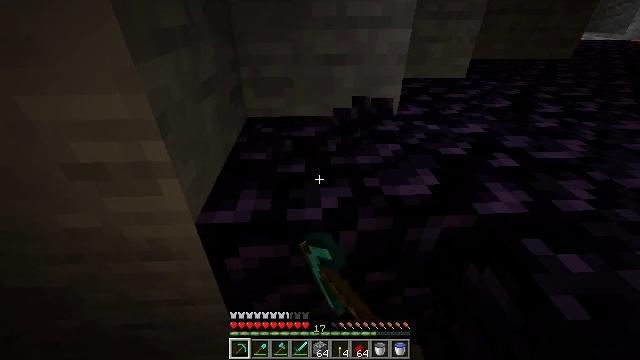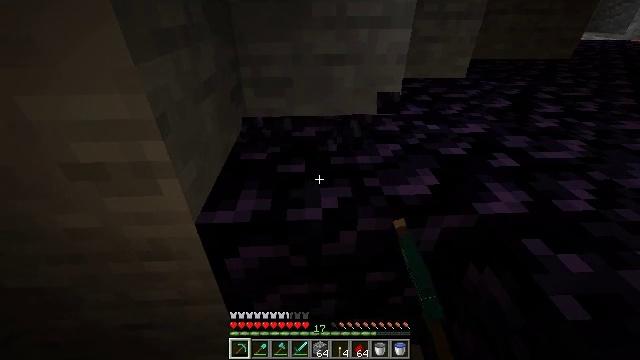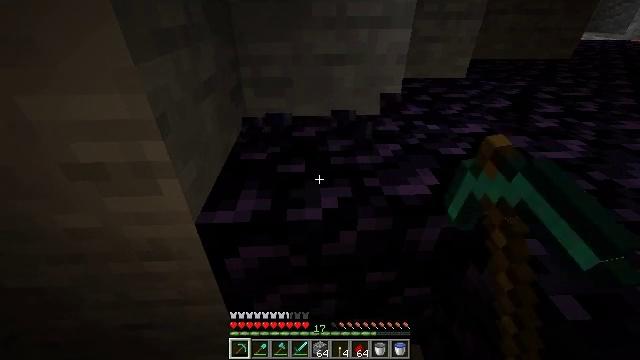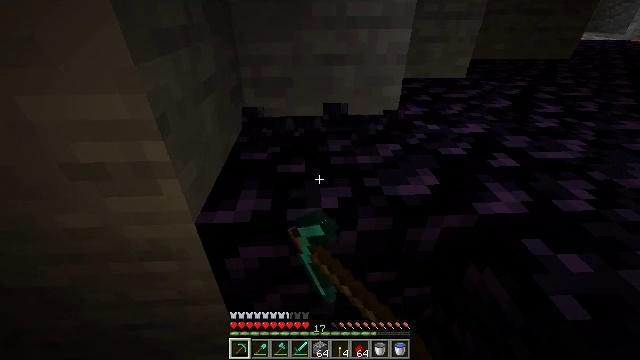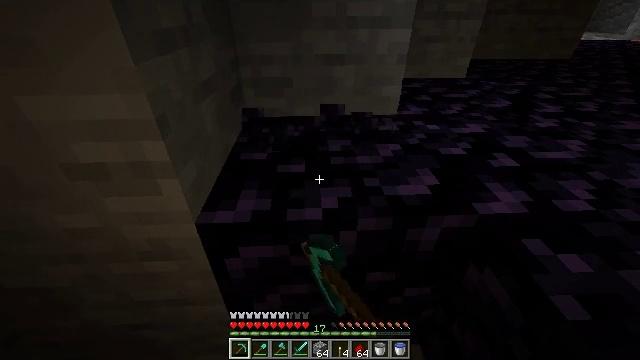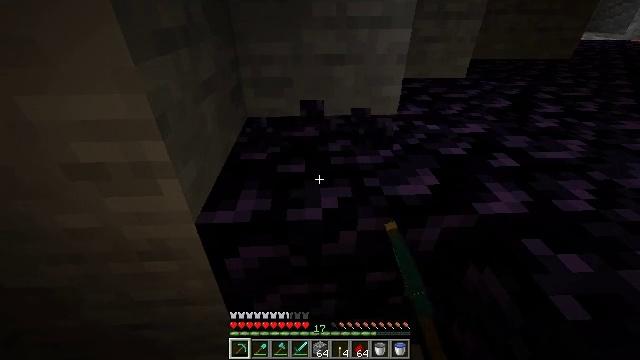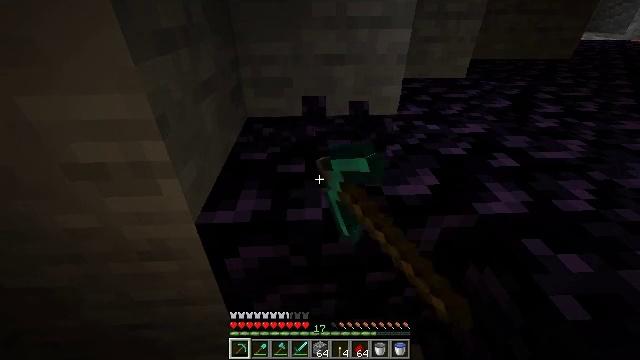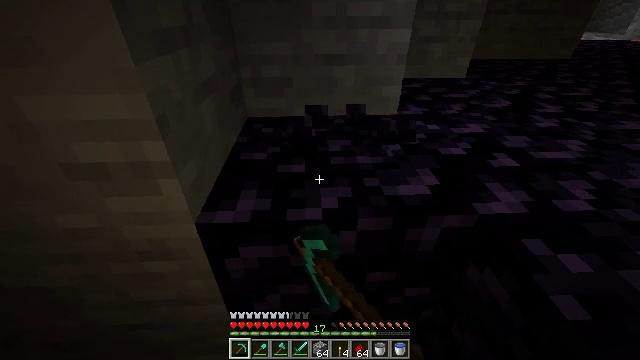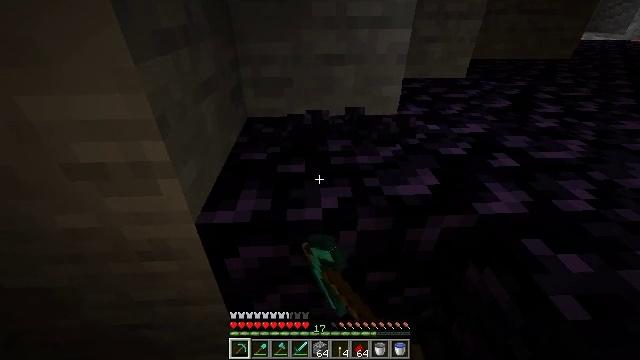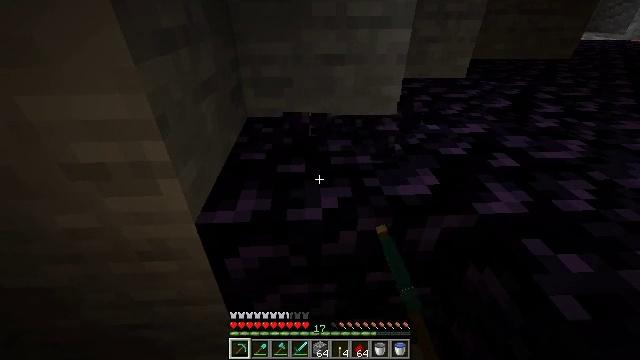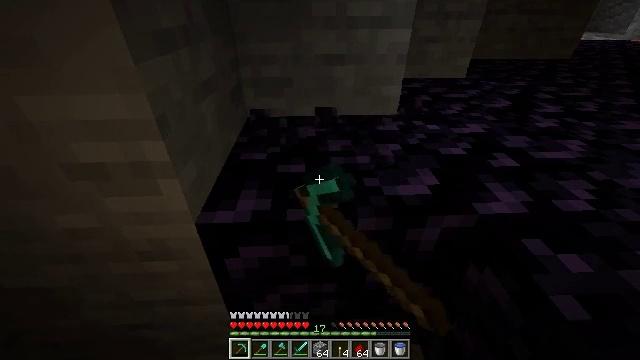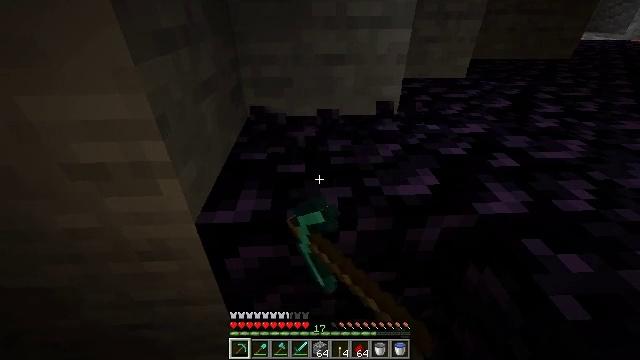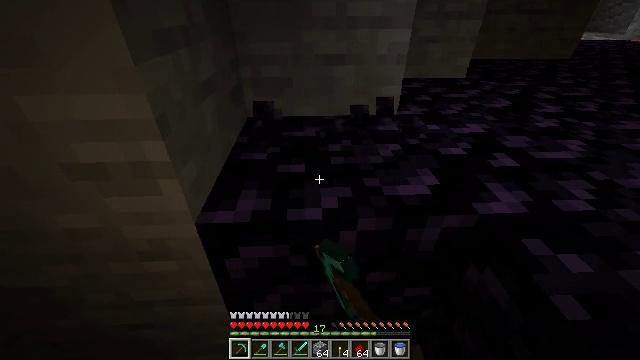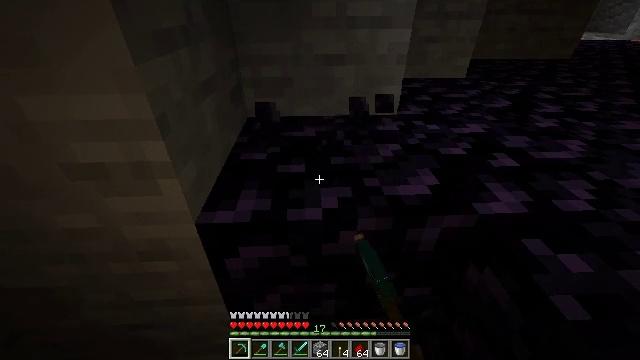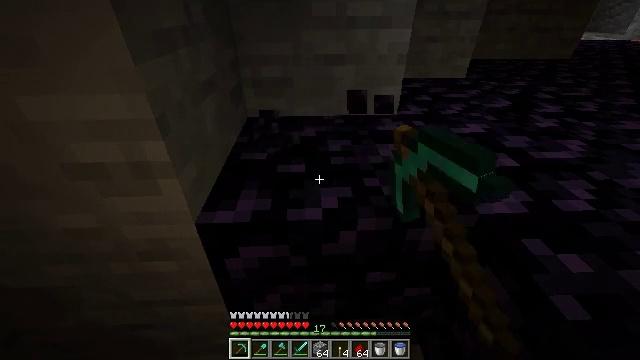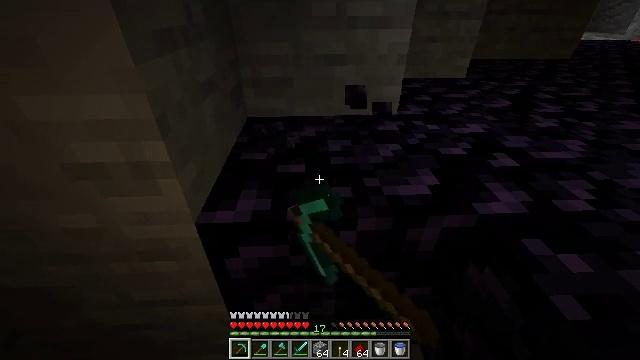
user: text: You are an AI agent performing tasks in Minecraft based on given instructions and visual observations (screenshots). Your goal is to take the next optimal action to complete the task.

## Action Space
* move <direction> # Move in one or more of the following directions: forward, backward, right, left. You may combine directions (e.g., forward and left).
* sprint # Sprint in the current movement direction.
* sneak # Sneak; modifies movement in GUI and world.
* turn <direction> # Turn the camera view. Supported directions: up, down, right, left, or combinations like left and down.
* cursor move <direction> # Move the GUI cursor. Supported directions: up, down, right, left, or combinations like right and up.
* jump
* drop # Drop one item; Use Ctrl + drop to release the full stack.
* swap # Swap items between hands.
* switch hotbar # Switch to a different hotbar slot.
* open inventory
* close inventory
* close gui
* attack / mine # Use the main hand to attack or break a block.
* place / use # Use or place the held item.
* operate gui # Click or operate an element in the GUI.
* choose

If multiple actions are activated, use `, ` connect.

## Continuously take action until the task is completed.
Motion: motion action
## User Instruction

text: Harvest obsidian for portal building.
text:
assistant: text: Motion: attack / mine
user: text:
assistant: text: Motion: attack / mine
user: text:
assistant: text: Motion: attack / mine
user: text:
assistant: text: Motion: attack / mine
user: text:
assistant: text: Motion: attack / mine
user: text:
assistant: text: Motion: attack / mine
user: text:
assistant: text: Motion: attack / mine
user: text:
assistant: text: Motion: attack / mine
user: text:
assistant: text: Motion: attack / mine
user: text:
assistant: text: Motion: attack / mine
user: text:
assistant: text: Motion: attack / mine
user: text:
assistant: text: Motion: attack / mine
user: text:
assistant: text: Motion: attack / mine
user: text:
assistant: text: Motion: attack / mine
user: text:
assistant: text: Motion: attack / mine
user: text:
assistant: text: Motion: attack / mine
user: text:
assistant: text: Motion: attack / mine
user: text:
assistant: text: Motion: attack / mine
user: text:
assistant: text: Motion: attack / mine
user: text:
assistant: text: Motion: attack / mine
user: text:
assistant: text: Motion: attack / mine
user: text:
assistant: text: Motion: attack / mine
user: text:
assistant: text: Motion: attack / mine
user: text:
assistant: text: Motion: attack / mine
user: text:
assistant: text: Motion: attack / mine
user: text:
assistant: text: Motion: attack / mine
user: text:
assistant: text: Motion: attack / mine
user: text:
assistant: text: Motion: attack / mine
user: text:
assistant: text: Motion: attack / mine
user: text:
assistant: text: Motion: attack / mine